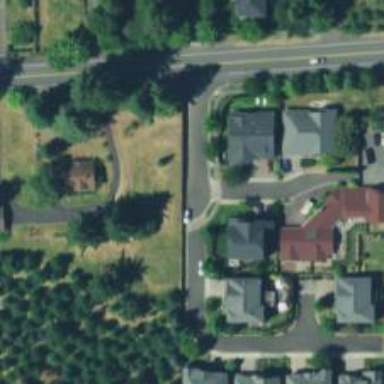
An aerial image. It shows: Residential road with sidewalk on the left side.